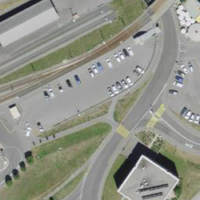
EUNIS habitat code: 54
Species observed at this site:
Arnica montana
Platanthera bifolia
Cichorium intybus